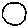
Label: circle